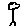
Label: tree